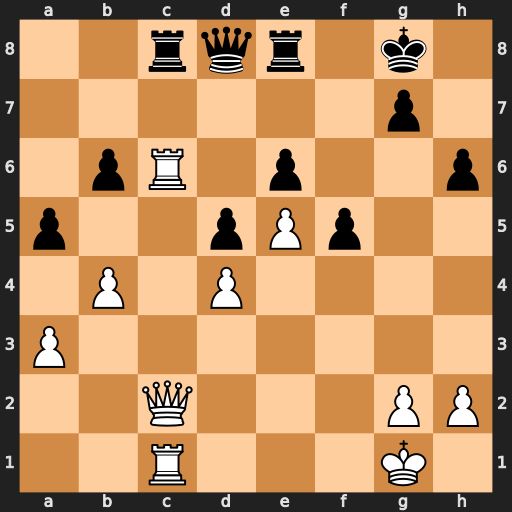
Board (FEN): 2rqr1k1/6p1/1pR1p2p/p2pPp2/1P1P4/P7/2Q3PP/2R3K1
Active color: w
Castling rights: -
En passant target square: -
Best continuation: Rxc8 Qxc8 Qxc8 Rxc8 Rxc8+